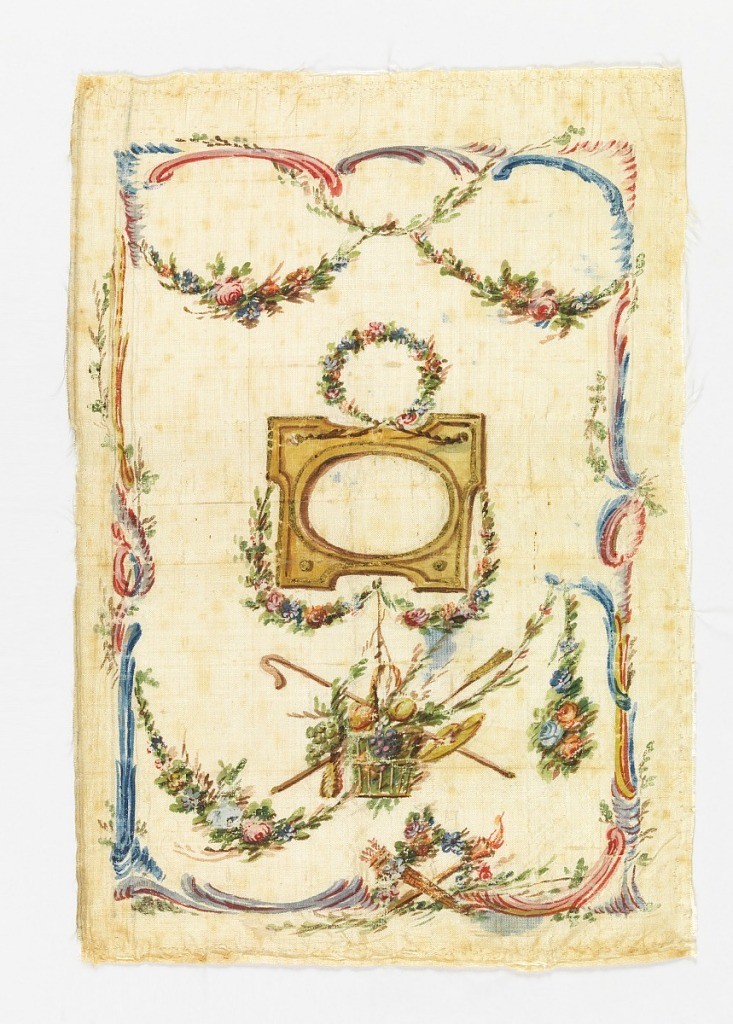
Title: Fragment
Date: late 18th century
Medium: silk; paint Technique: painted
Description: Four painted panels for sides of pocketbooks. Cream white taffeta painted in light colors. A and B) Show center of frame with wreath above, basket of flowers, below. Border of swags and curves. C and D) show centre medallions with cupids, crossed quiver and torch below and emblems. Border of flowers and broken curves.